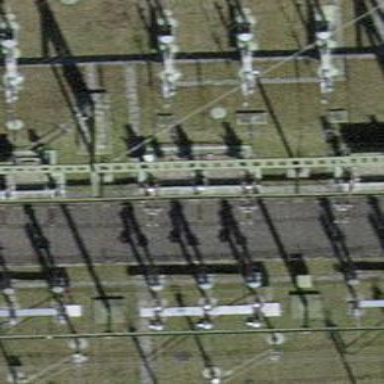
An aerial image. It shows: Insulator used in power equipment.